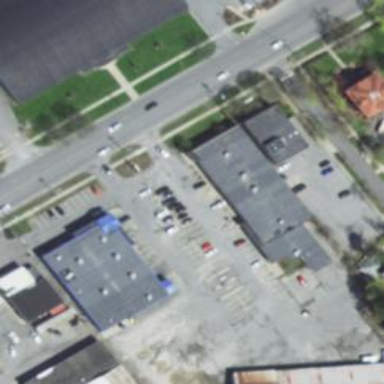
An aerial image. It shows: Post office.